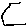
Label: hexagon